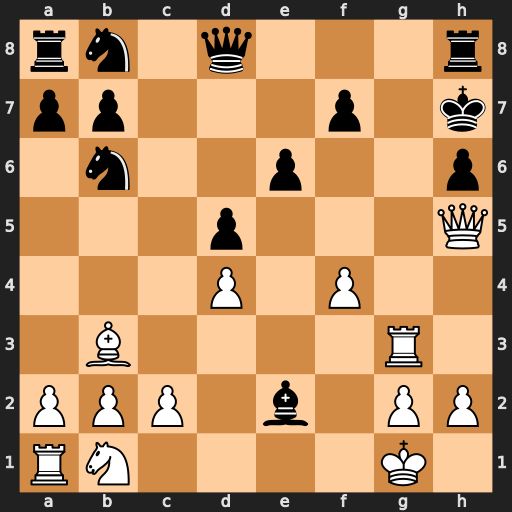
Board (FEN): rn1q3r/pp3p1k/1n2p2p/3p3Q/3P1P2/1B4R1/PPP1b1PP/RN4K1
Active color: w
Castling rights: -
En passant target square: -
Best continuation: Qxf7#